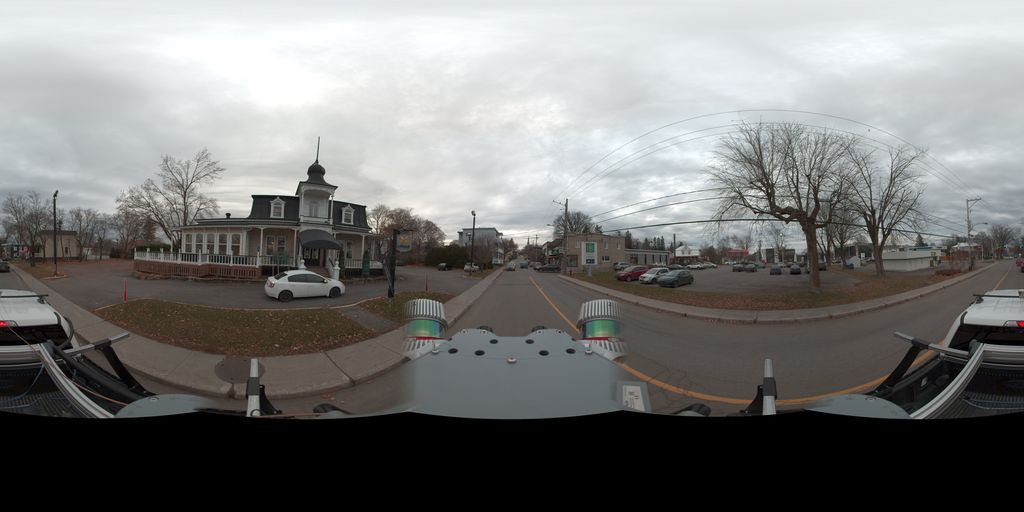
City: quebec_city